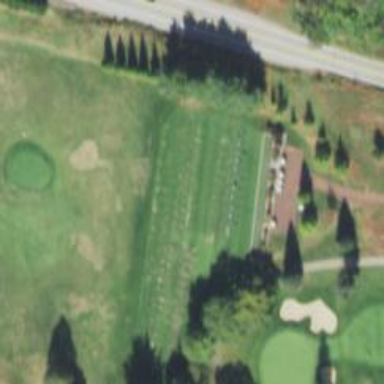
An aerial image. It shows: Grassy area designated as driving range for golf.